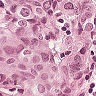
Metastatic tissue present: yes